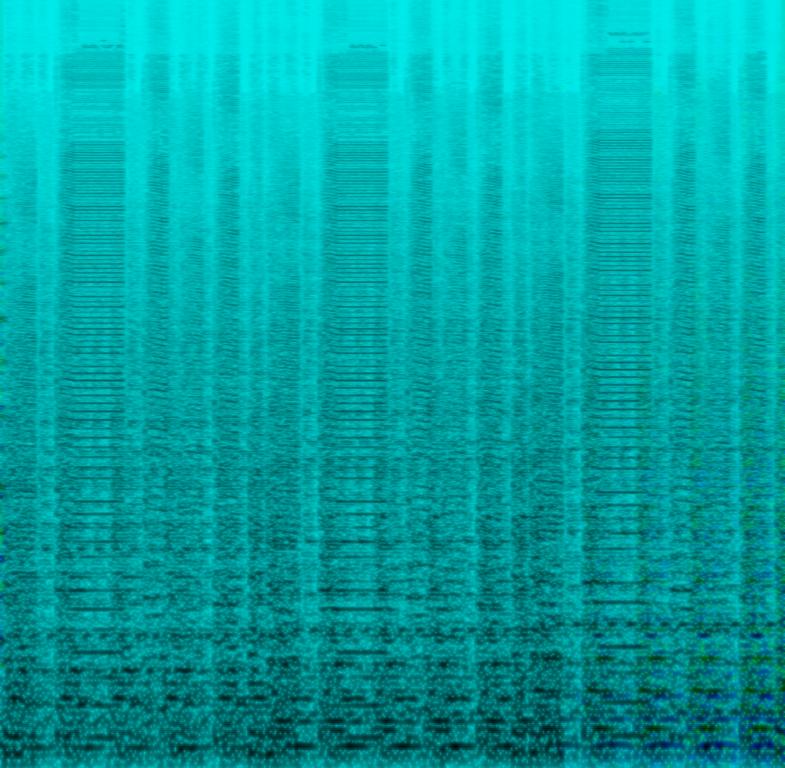
This is an analog sounding video game theme. The melodic structure consists of a keyboard, a synth brass and a synth strings sound. The atmosphere is action-filled and ominous. There is an arcade feel to it. This piece could be used in the soundtrack of an action video game.